Question:
I have already enabled scripts from Tools->Security->Custom...
...Please help migrate to proper forum/sub-site if not relevant here.
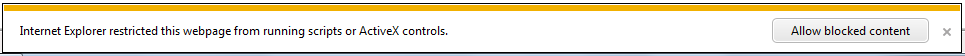
Answer: You need to change the security alert of the security zone that the web site belong to.
It will be done under InternetOptions-> Security Tab, there select the zone that you want to change and press button.
here on section enable/disable/prompt what you want.